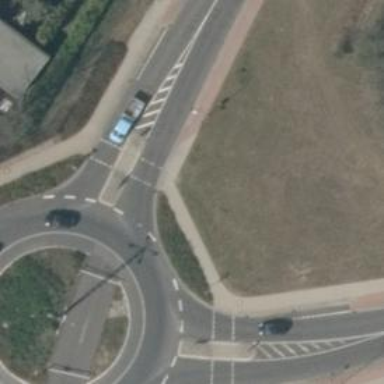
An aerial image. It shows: Secondary road made of asphalt leading to roundabout.